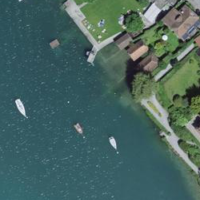
EUNIS habitat code: 14
Species observed at this site:
Podiceps cristatus
Cygnus olor
Fulica atra
Anas platyrhynchos
Mergus merganser